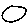
Label: circle